Question: I'm wondering if this shape can be done in css3 with as little html as possible:

So far, I've managed to do this:
'''
.wrapper {
position: relative;
}
.box {
width: 100px;
height: 100px;
border: 1px solid #000;
position: absolute;
top: 100px;
left: 100px;
}
.box:before {
content: "";
border: 1px solid #000;
border-bottom: 1px solid #fff;
width: 50%;
height: 10px;
position: absolute;
top: -12px;
left: -1px;
}
.box:after {
content: "";
border: 1px solid #000;
border-top: 1px solid #fff;
width: 50%;
height: 10px;
position: absolute;
bottom: -12px;
right: -1px;
}
'''
'''
<div class="wrapper">
<div class="box"></div>
</div>
'''
The fiddle is <URL>, but I don't know how to skew it like that so that I have right angled trapezoid on top and bottom.
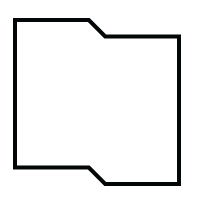
Answer: ## The shape needs no extra elements
The shape can be created with just the '<div>':
- The left side is created with the divs left, top and bottom borders.- The right side is made by ':before' and its top, right and bottom borders- The spans joining the two boxes are created with the ':after' thanks to 'skewY'
<URL> IE 9 requires the '-ms-' prefix, and Safari and the Android browser require '-webkit-'.

## Working Example - just the shape
The CSS has been condensed and the border style of the pseudo elements is inherited from the div itself.
'''
div {
border: solid 4px #000;
border-right-width: 0;
width: 100px;
height: 200px;
position: relative;
}
div:before,div:after {
content: '';
display: block;
height: 100%;
width: 100%;
border: inherit;
border-right-width: 4px;
border-left: none;
position: absolute;
left: 100%;
top: 13px;
margin-left: 20px;
}
div:after {
width: 20px;
border-right: none;
top: 5px;
transform: skewY(40deg);
margin: 0;
}
'''
'''
<div></div>
'''
## Working example - with text
With the example above, the contents will not be contained inside the entire shape. Rather, it will be constrained inside the divs half width. The contents needs to be wrapped in a '<span>' with 200% width to punch it outside of the divs constraints.
'''
div {
border: solid 4px #000;
border-right-width: 0;
width: 100px;
height: 200px;
position: relative;
}
div:before,div:after {
content: '';
display: block;
height: 100%;
width: 100%;
border: inherit;
border-right-width: 4px;
border-left: none;
position: absolute;
left: 100%;
top: 13px;
margin-left: 20px;
}
div:after {
width: 20px;
border-right: none;
top: 5px;
transform: skewY(40deg);
margin: 0;
}
span {
width: 200%;
display: block;
padding: 20px 10px 10px;
}
'''
'''
<div><span>This is me writing a large amount of words into the div. I think that you may want a span in order to contain them.</span></div>
'''